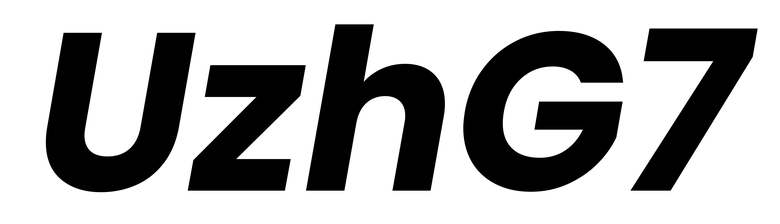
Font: Poppins-BoldItalic